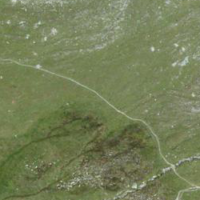
EUNIS habitat code: 26
Species observed at this site:
Silene acaulis